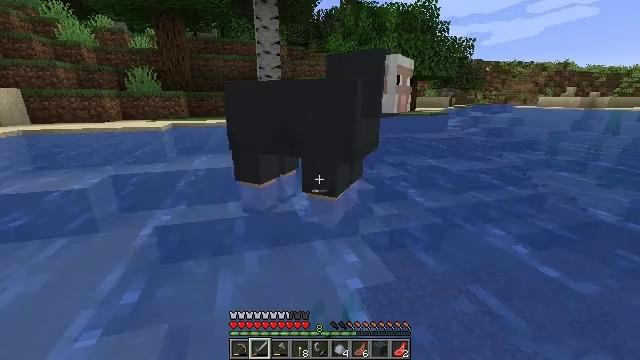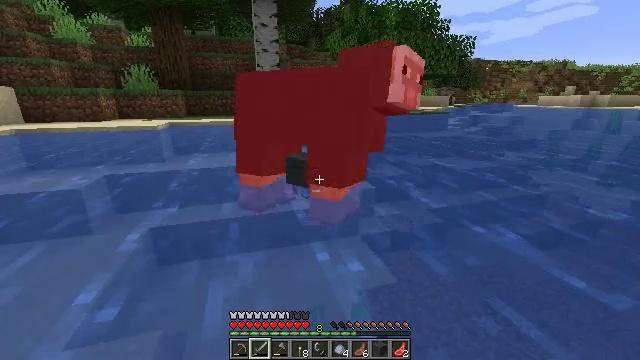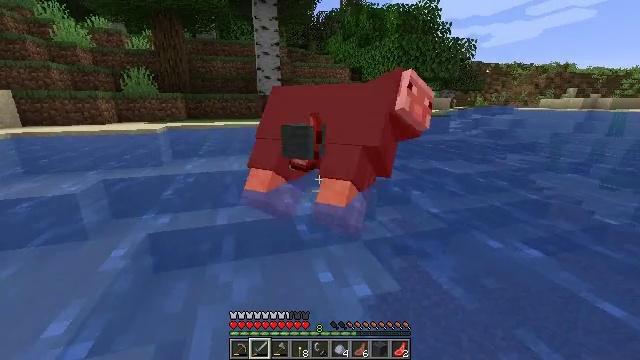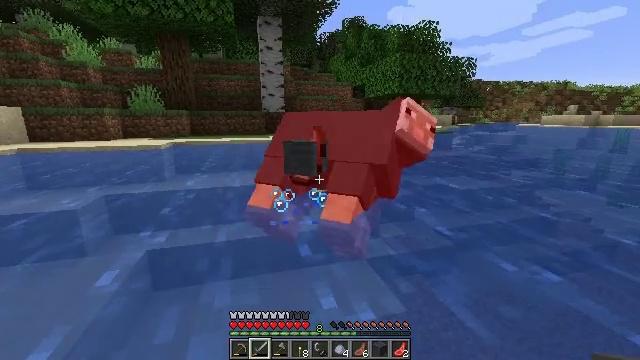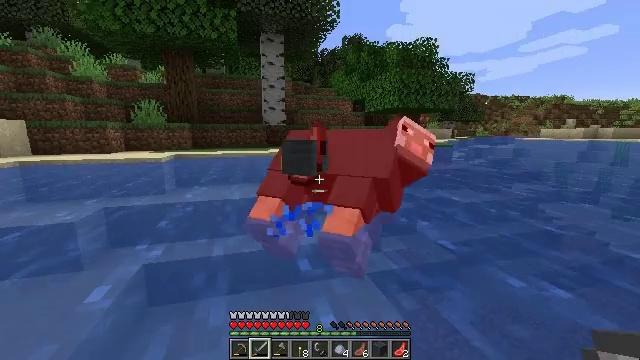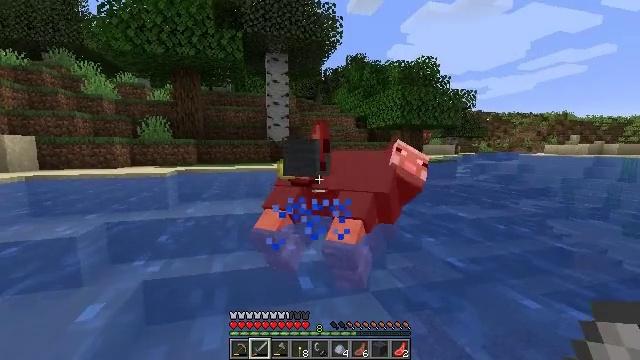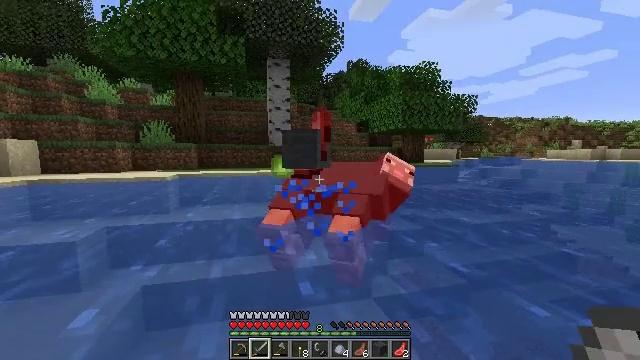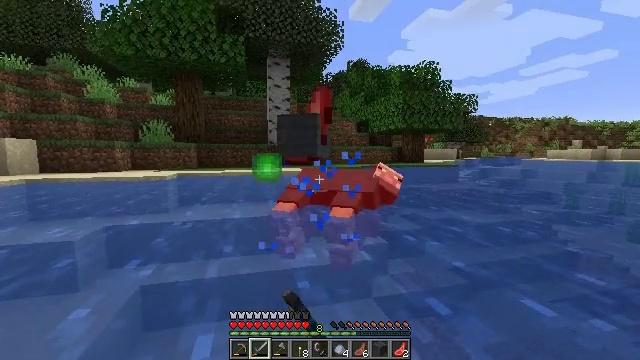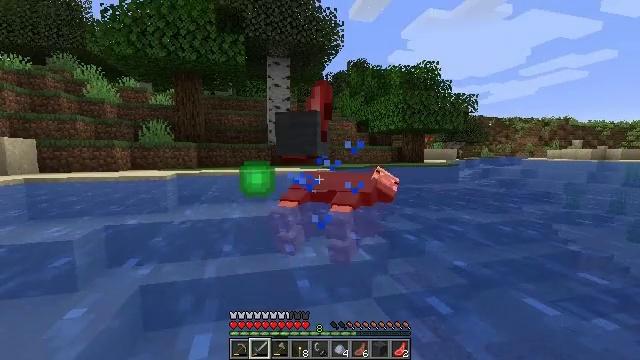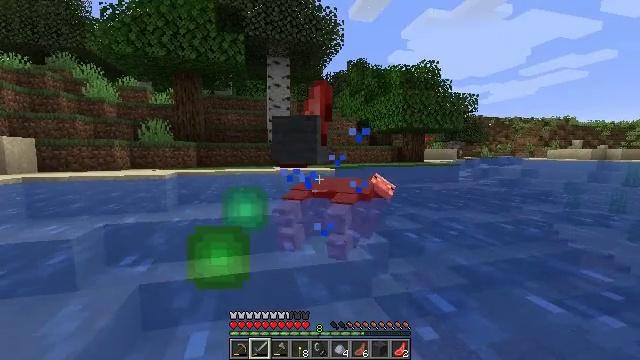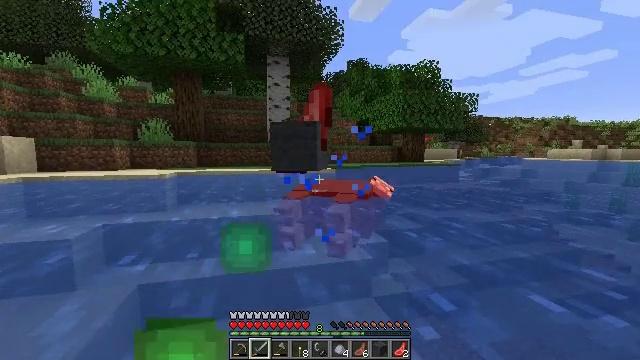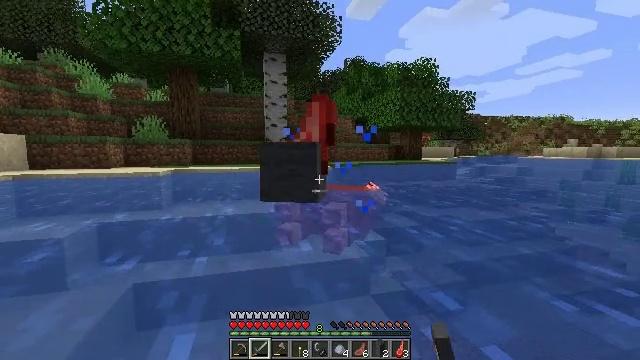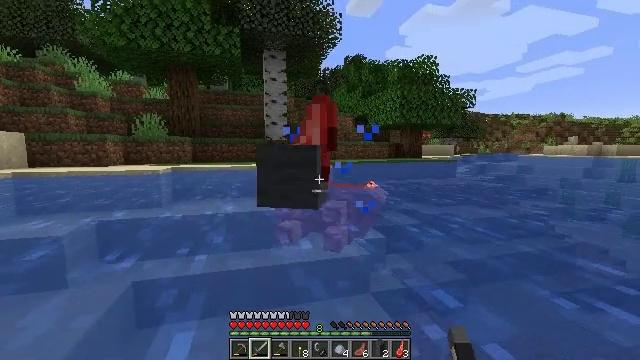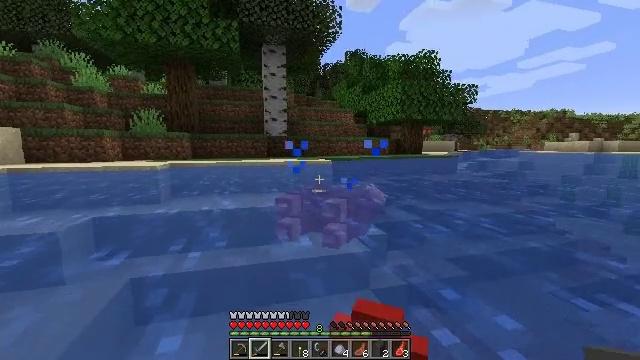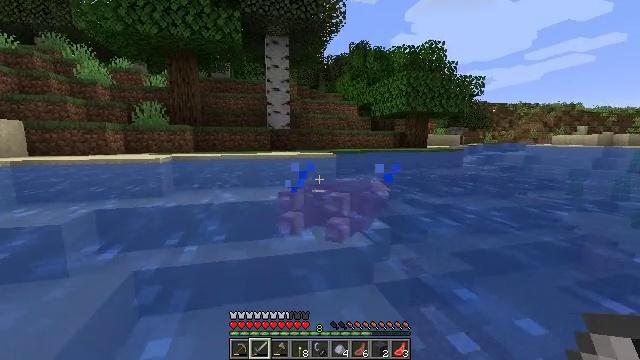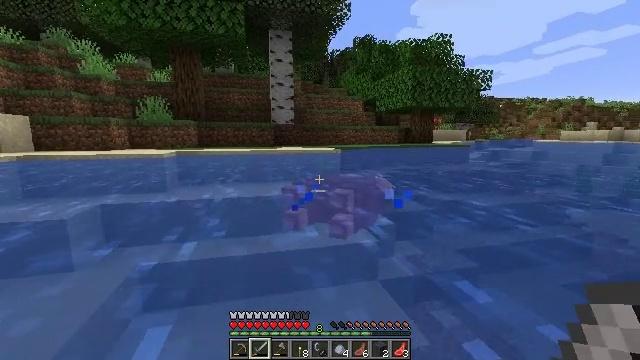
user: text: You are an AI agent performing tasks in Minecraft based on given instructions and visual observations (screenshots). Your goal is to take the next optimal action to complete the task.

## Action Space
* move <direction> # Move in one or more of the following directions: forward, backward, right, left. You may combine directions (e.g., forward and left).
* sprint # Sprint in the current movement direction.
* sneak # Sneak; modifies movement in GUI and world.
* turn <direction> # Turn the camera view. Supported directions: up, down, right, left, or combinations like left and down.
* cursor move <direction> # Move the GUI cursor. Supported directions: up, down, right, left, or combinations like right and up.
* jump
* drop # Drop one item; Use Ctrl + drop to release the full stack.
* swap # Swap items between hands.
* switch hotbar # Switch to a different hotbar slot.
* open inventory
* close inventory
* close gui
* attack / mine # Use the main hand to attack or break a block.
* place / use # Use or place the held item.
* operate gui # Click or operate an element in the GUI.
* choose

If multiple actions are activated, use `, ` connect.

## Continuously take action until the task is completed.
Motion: motion action
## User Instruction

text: Drop a charcoal.
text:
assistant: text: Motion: attack / mine
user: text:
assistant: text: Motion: attack / mine
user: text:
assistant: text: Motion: turn up
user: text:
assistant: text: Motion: turn up
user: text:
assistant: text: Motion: turn up
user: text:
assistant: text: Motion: turn up, attack / mine
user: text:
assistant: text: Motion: attack / mine
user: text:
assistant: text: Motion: attack / mine
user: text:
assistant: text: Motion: attack / mine
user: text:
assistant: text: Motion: move forward
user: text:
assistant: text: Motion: move forward
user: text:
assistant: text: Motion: move forward
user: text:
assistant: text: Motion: move forward
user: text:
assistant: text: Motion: move forward, turn down
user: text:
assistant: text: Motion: move forward
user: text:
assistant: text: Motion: move forward
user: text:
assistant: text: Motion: move forward
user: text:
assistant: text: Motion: move forward
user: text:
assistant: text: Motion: move forward
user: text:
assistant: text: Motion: move forward, turn left
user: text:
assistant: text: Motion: move forward, turn left
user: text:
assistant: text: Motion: move forward, turn left
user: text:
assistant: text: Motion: move forward, turn left and down
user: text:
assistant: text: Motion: move forward, turn left and up
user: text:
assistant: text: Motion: move forward, turn left and up
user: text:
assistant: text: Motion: move forward, turn left
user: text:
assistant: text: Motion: move forward, turn left
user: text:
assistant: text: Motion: move forward, turn left and down
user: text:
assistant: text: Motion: move forward, turn left
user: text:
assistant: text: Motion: move forward, turn left